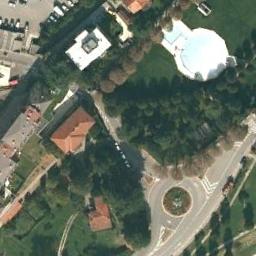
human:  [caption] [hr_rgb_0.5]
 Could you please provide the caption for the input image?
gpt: There are several moving vehicles on the road at the roundabout, Many buildings and some trees and a few lawns around the roundabout .

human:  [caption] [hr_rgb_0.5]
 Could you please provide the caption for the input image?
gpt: The roundabout is on the grass next to trees and buildings .

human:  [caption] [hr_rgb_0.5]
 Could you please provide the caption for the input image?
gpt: There are many trees around the roundabout .

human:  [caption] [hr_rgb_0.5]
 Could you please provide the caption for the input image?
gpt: The roundabout with three exits and entrances is next to some houses and a forest .

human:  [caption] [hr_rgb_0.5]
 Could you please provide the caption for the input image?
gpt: There are some green trees and buildings near the roundabout .